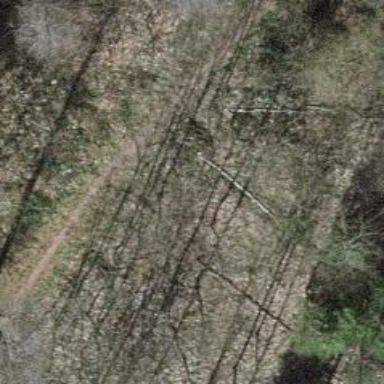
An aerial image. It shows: Unpaved path.